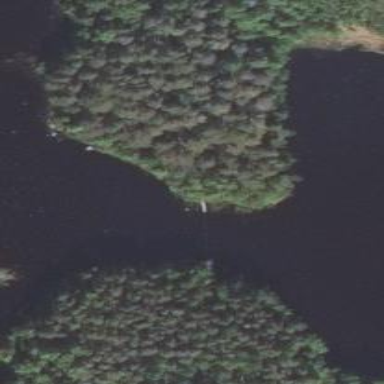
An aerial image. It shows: Cable ferry boat with excellent trail visibility.